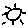
Label: sun